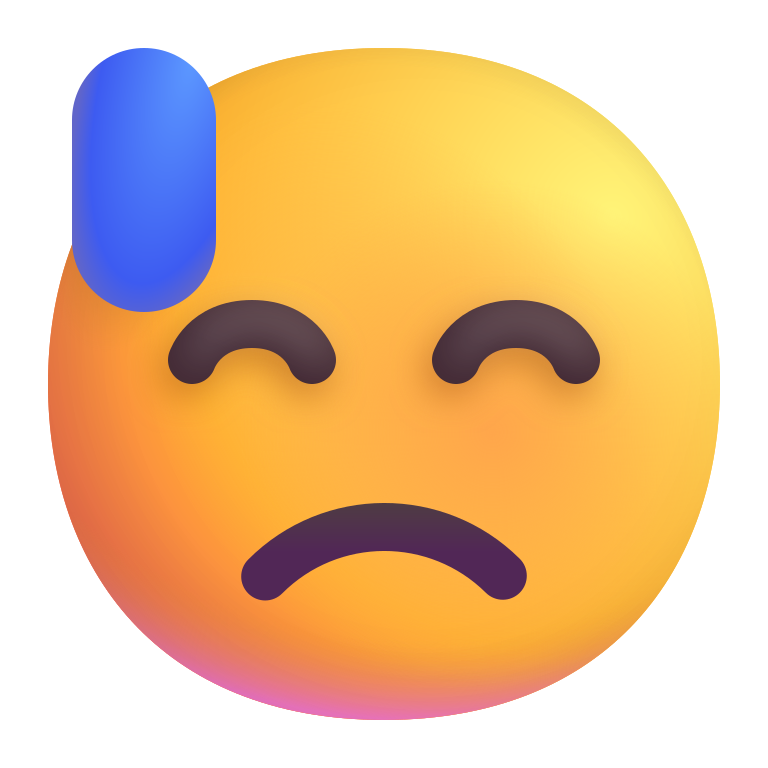
downcast face with sweat color